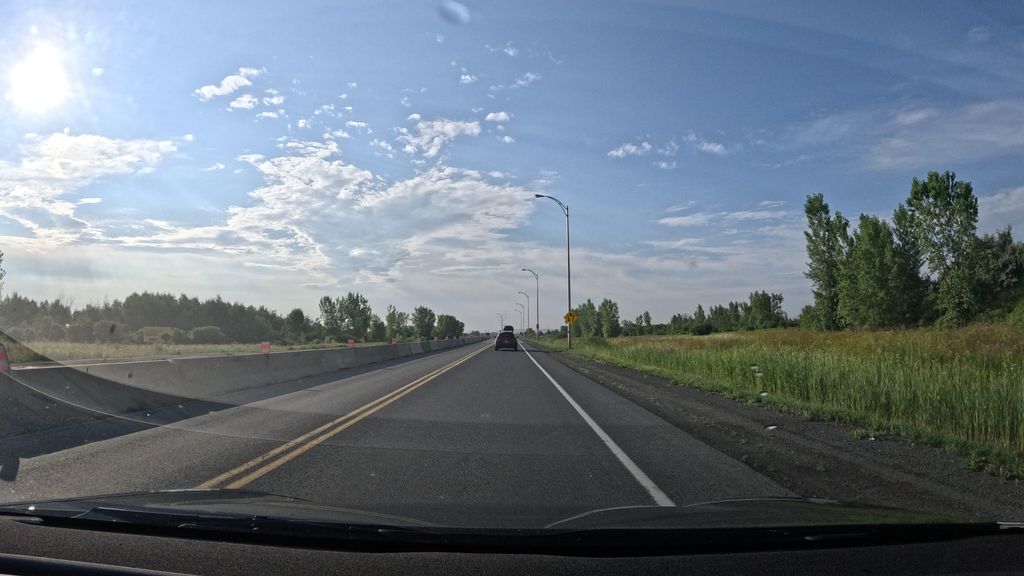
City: montreal